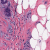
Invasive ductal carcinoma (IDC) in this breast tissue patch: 1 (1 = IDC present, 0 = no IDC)